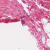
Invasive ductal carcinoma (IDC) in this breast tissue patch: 0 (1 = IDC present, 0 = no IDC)